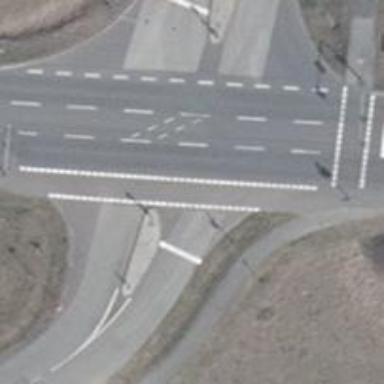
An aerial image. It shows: Road with traffic signals.